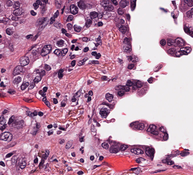
Tumor epithelial tissue: yes
Tumor-associated stroma tissue: yes
Normal tissue: no